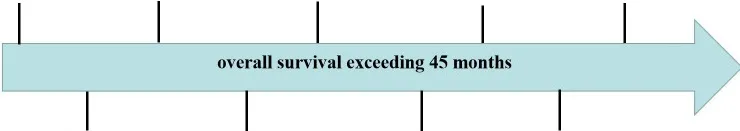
Timeline of treatment process.
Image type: chart (chart)